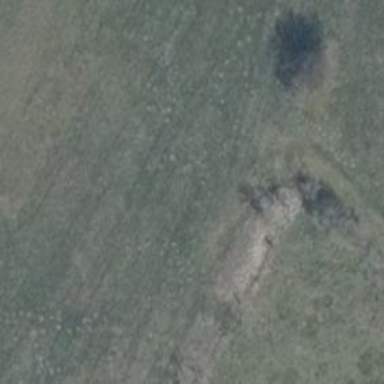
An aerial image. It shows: Path covered with grass.